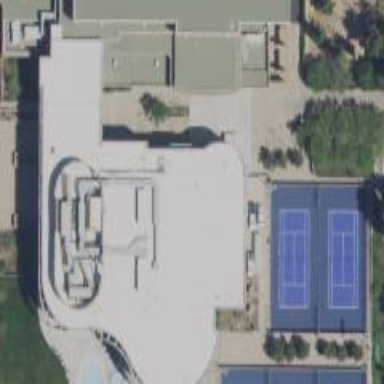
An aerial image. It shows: Sports center building.